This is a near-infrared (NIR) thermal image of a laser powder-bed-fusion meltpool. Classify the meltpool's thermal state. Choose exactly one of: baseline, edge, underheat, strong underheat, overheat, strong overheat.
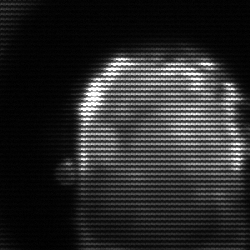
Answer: baseline